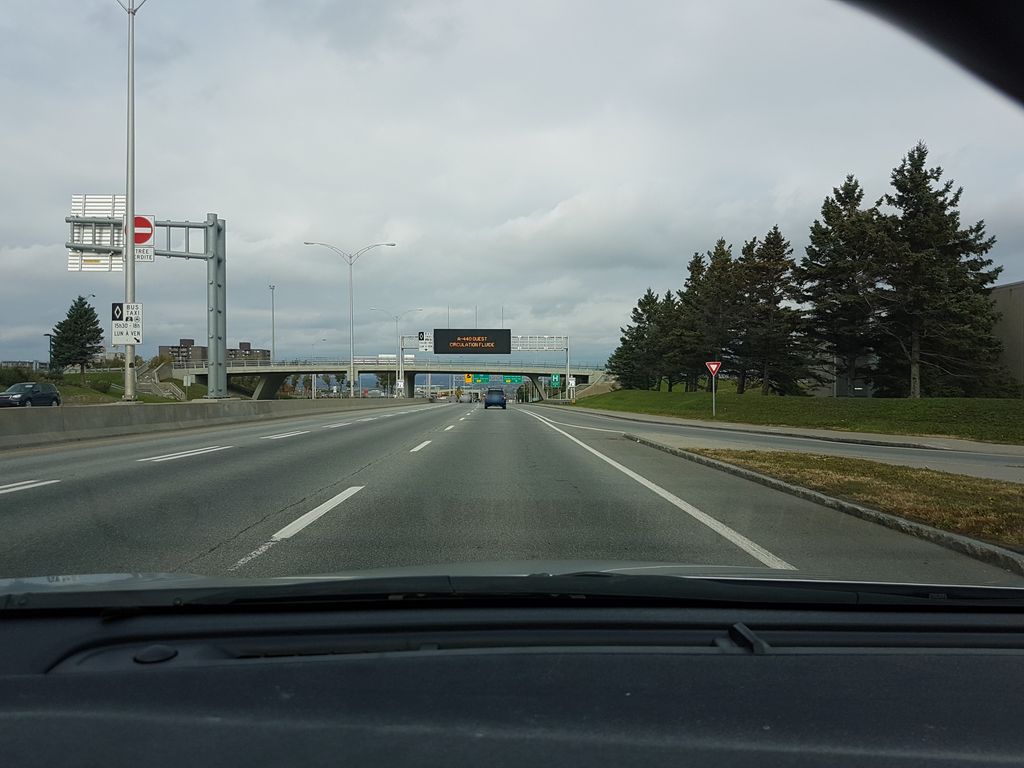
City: quebec_city